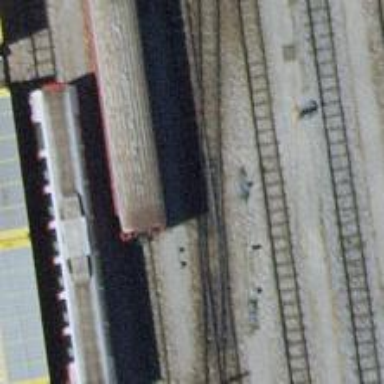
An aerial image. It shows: Narrow-gauge railway service yard with 1 track. The railway is electrified with contact line.